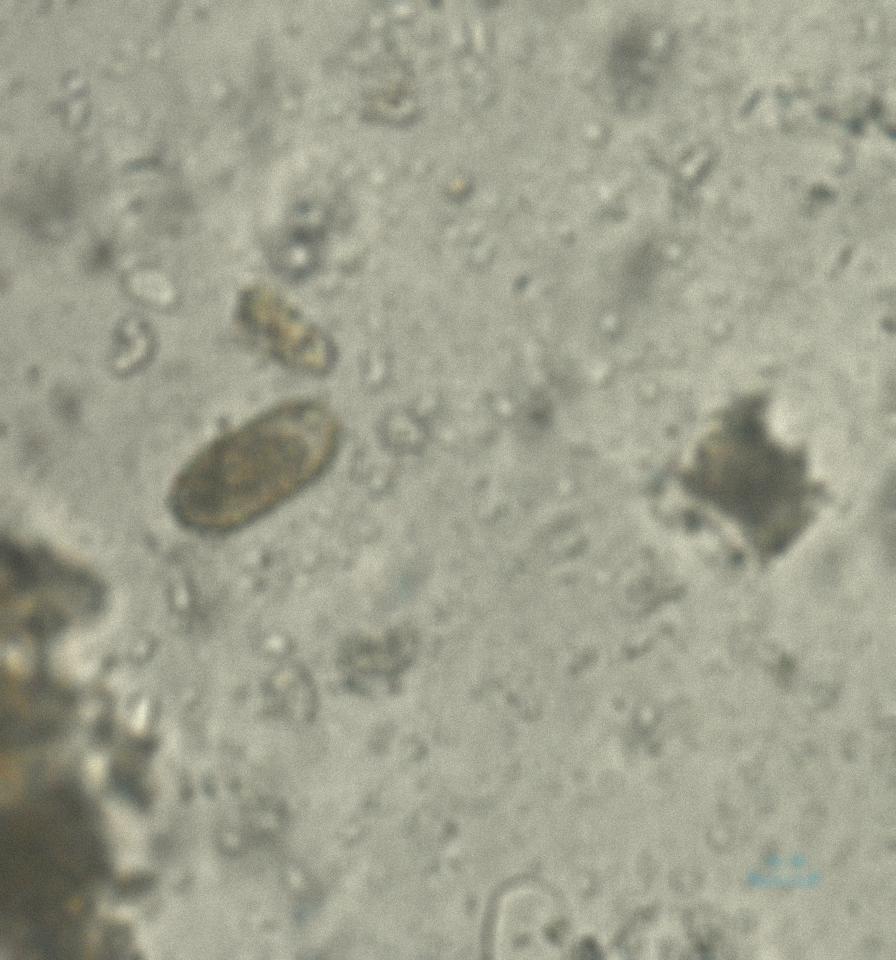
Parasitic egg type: Capillaria philippinensis